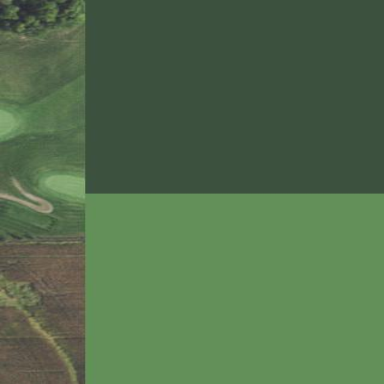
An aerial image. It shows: Golf rough area.